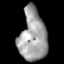
Tissue: lung
Cell type: Epithelial cells
Senescence score: 0.172
Nuclear area (px): 1368
Mean DAPI intensity: 159.579